Aerial crown-view tile of a tropical tree (Barro Colorado Island, Panama), acquired 20240918:
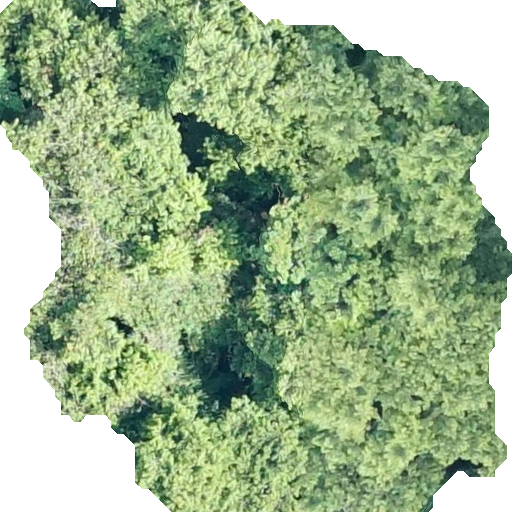
Species: Guazuma ulmifolia
GBIF accepted scientific name: Guazuma ulmifolia
Crown area: 372.027 m²